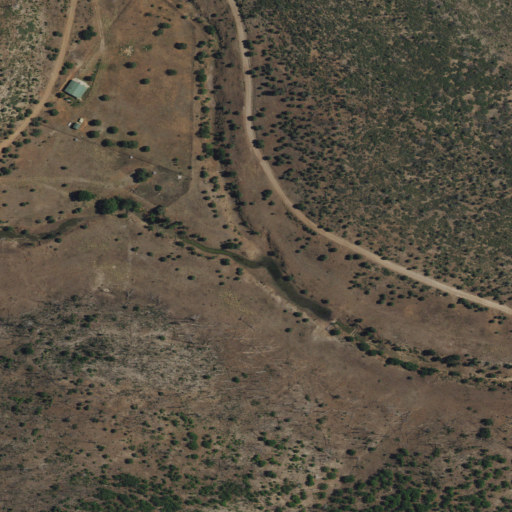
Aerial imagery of valley in New Mexico named Mickison Canyon containing shrub and open development